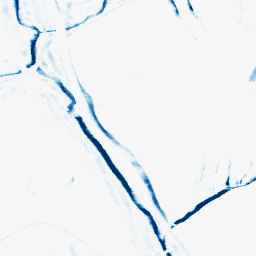
Category: morphological
Decomposition family: morphological_rect
Decomposition parameters: operation: closing
width: 10
height: 3
Upsampling method: bilinear
Upsampling parameters: scale: 4
Upsampling scale: 4